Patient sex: F
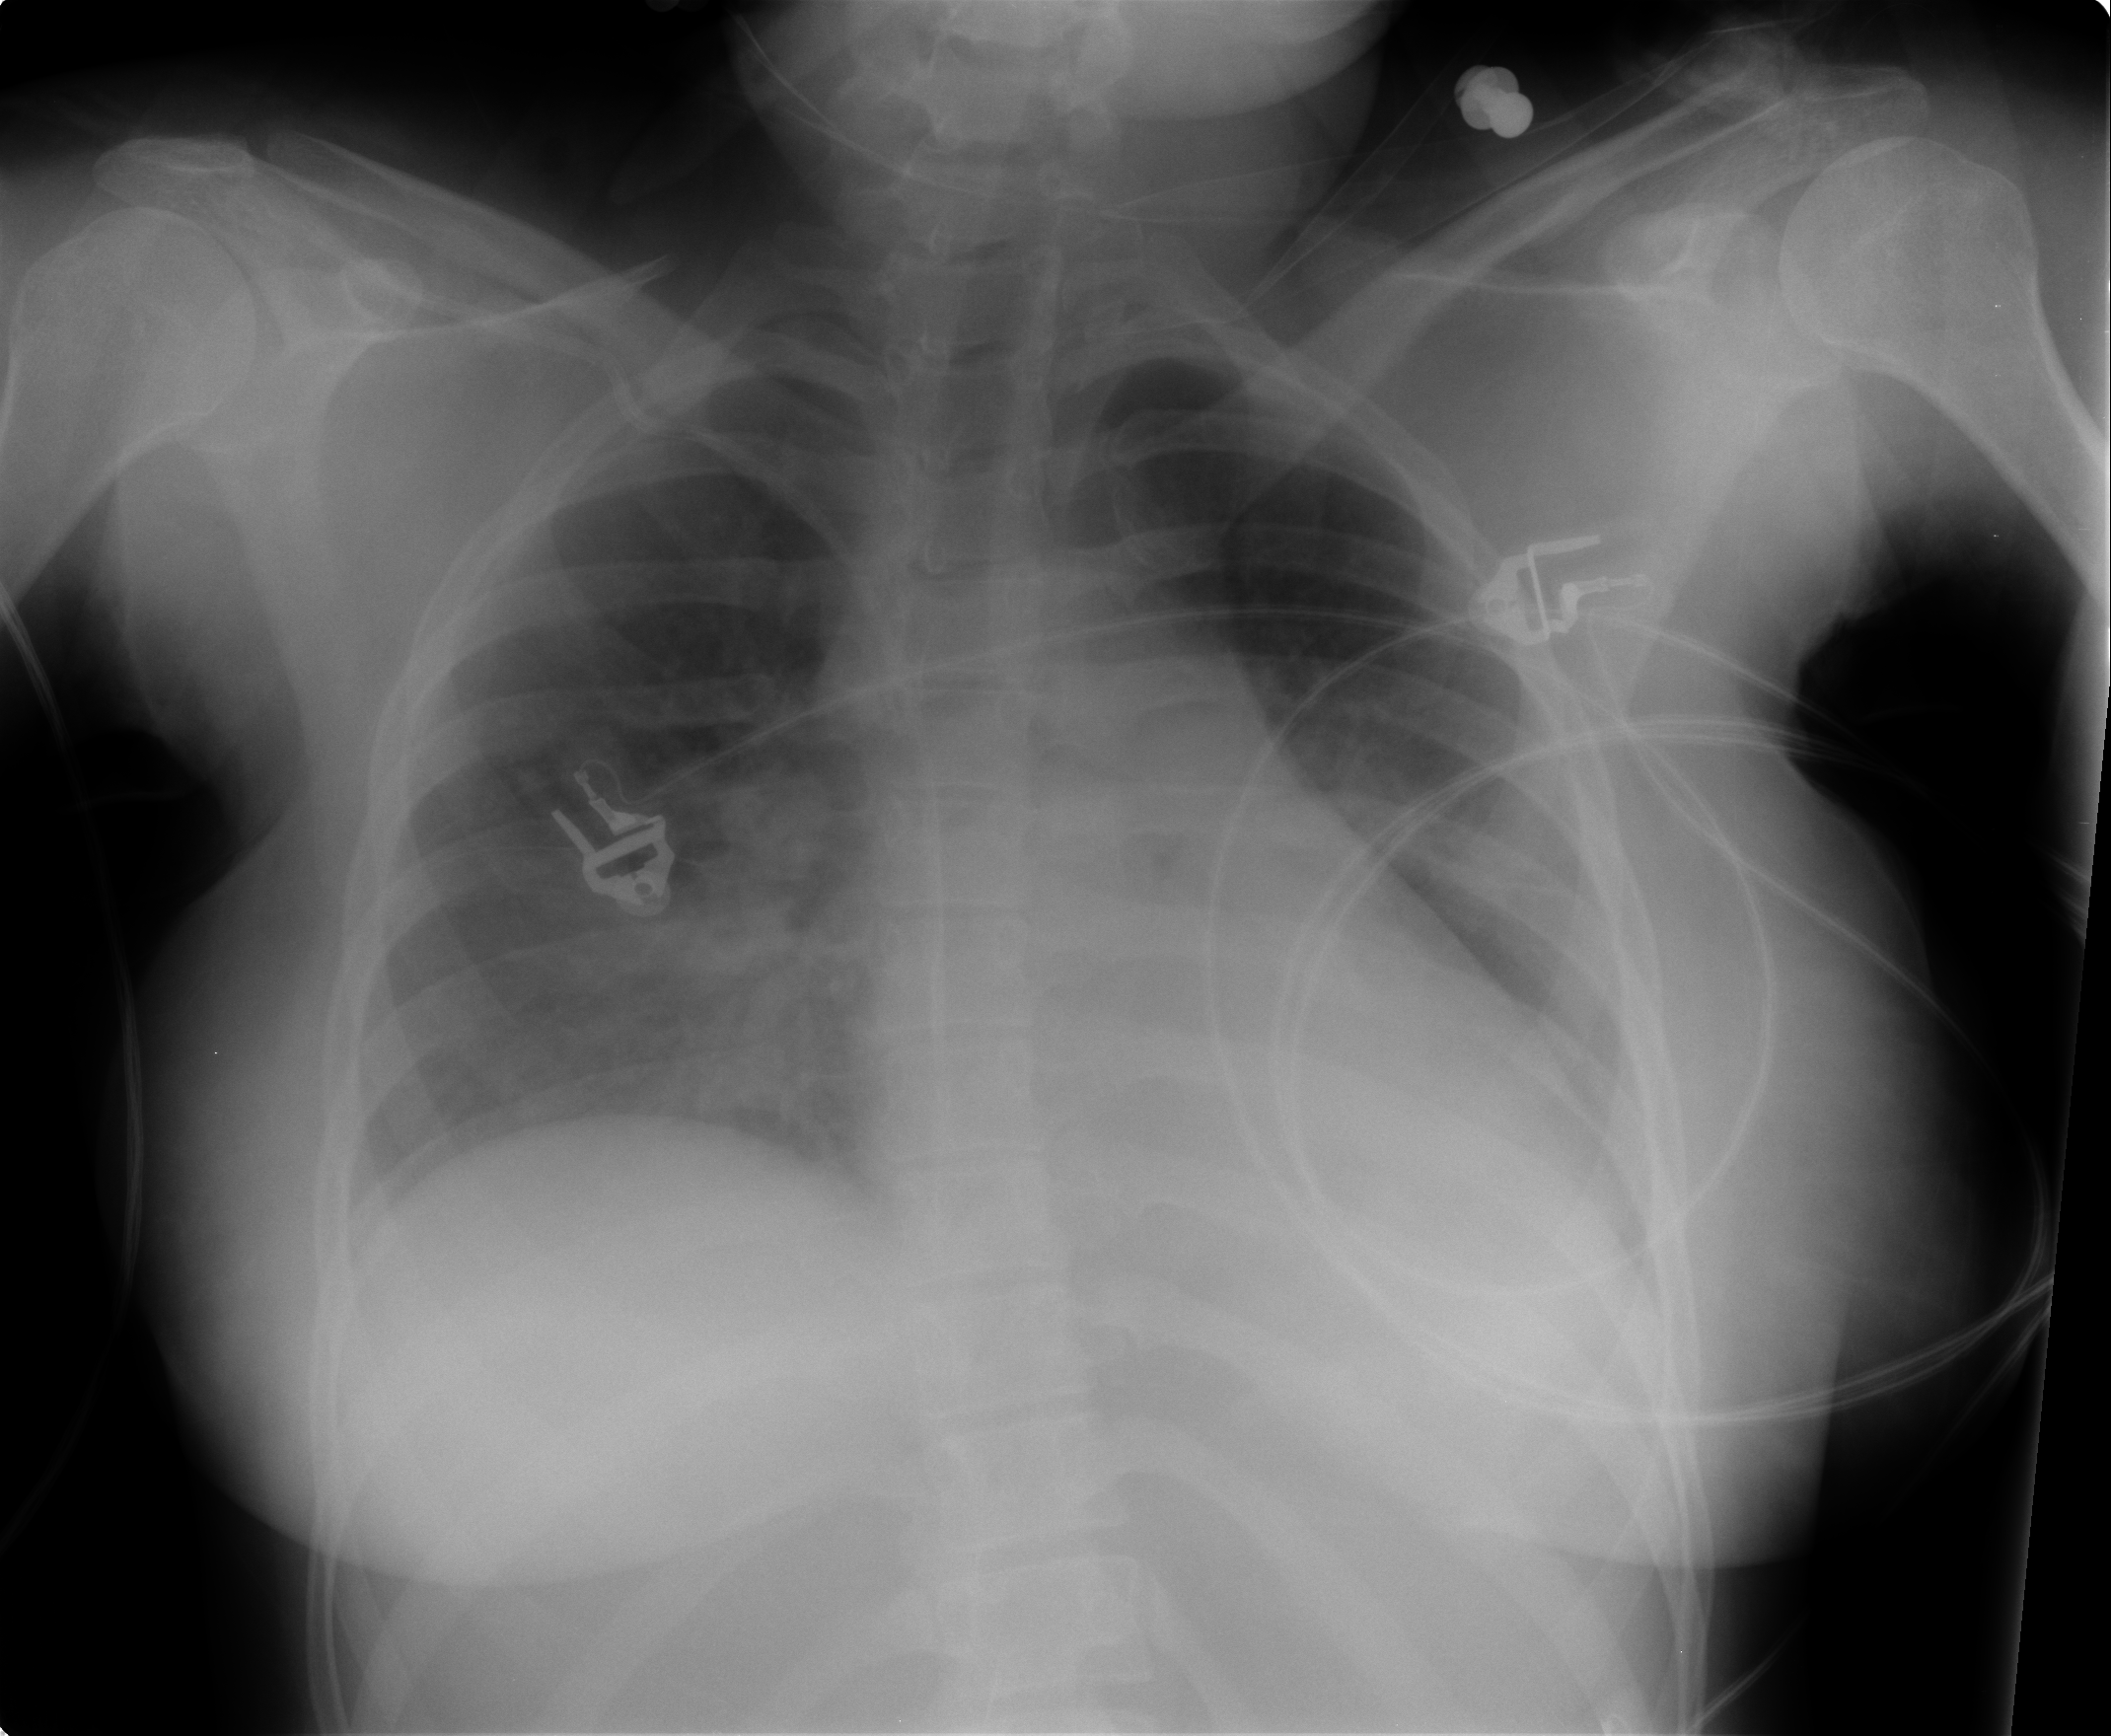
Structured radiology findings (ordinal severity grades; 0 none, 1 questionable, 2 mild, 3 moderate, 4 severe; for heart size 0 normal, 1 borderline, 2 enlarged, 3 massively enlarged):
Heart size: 0
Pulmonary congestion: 0
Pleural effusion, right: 0
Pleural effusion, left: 0
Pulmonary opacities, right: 2
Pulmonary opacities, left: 0
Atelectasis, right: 0
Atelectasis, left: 0